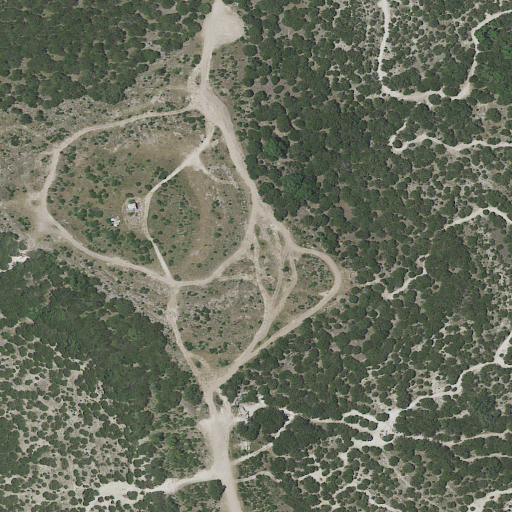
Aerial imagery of mountain in Texas named Wildcat Mountain containing shrub, evergreen forest, and deciduous forest